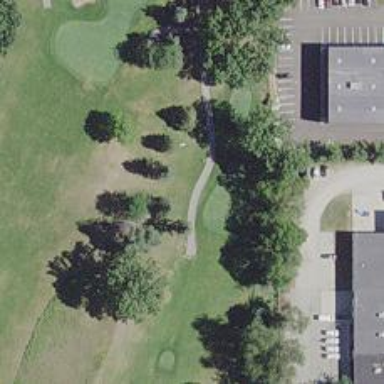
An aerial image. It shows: Path used for both walking and golf.